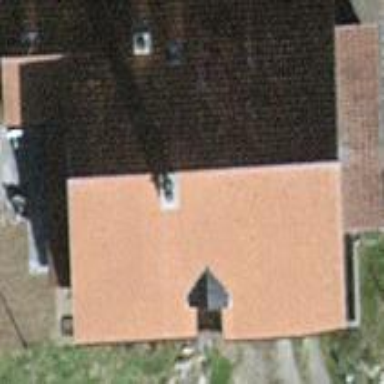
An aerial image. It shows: Building with tiled roof.